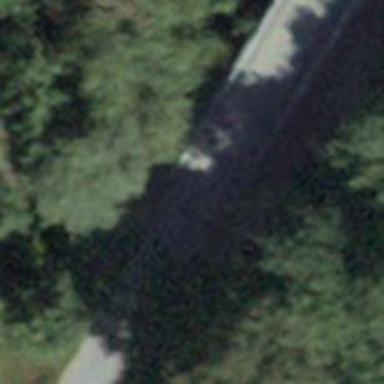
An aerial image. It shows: Unclassified road with asphalt surface running over bridge.